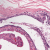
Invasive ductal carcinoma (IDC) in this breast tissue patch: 0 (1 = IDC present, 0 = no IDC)